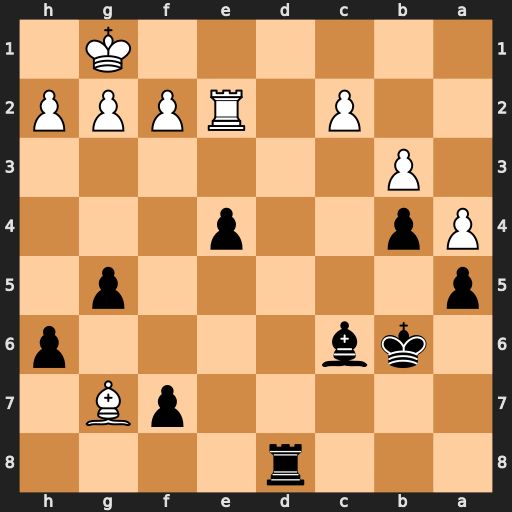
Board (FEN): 3r4/5pB1/1kb4p/p5p1/Pp2p3/1P6/2P1RPPP/6K1
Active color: b
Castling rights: -
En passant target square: -
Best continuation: Rd1+ Re1 Rxe1#